Question: How can we design a border with a pointer on any of its corners, like this:

Is it possible to do a border with some background color and a pointer on its corner (say on top left) using XAML?
The screenshot is from the 'Books.Show' sample project on MSDN resources.
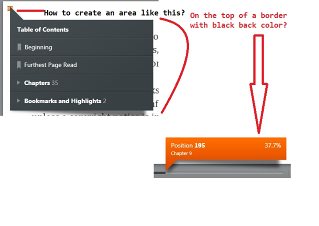
Answer: You can do it like
'''
<StackPanel>
<Path Data="M0,0 L5,5 L0,5"
HorizontalAlignment="Left"
Fill="Red"
Stretch="Fill"
Height="20"
Width="20"
Margin="0,0,0,-2"></Path>
<Border Height="50" Background="Red" />
</StackPanel>
'''